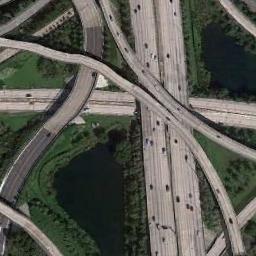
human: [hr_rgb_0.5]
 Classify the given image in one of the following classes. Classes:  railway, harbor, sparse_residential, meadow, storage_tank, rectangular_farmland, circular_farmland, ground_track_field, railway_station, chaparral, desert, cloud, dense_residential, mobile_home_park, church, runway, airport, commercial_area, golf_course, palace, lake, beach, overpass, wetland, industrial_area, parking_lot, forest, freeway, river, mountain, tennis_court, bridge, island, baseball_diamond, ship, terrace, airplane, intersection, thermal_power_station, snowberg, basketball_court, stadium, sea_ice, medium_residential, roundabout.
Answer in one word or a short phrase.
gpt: overpass